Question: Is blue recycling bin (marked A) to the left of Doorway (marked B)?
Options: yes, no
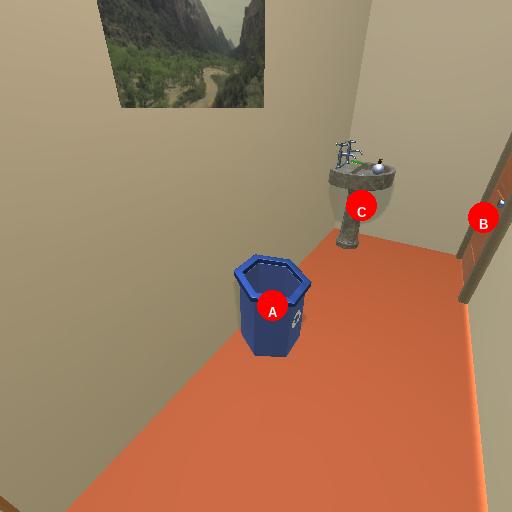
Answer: yes